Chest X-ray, PA view. Patient: 45 years old, sex M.
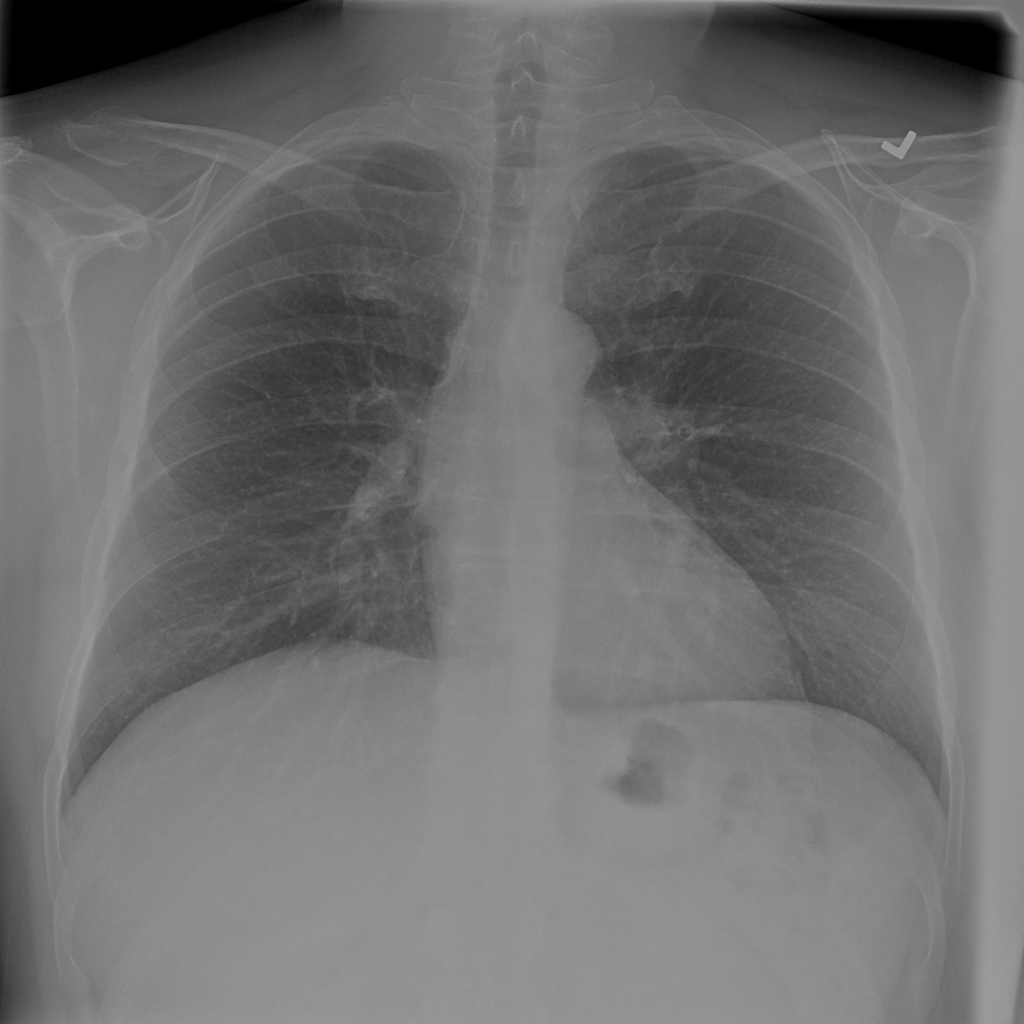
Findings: No Finding